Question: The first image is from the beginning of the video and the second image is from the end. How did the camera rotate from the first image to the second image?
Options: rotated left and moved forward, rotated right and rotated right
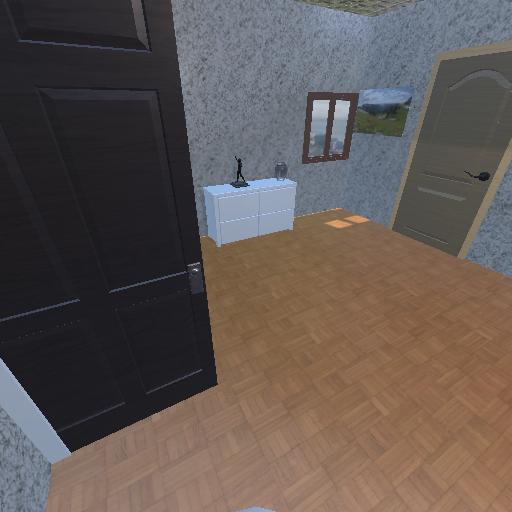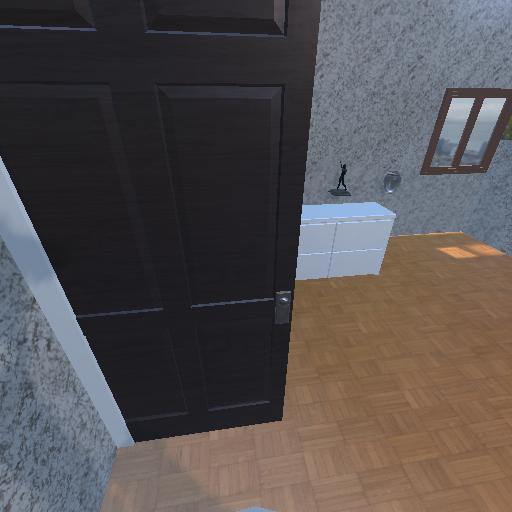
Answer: rotated left and moved forward